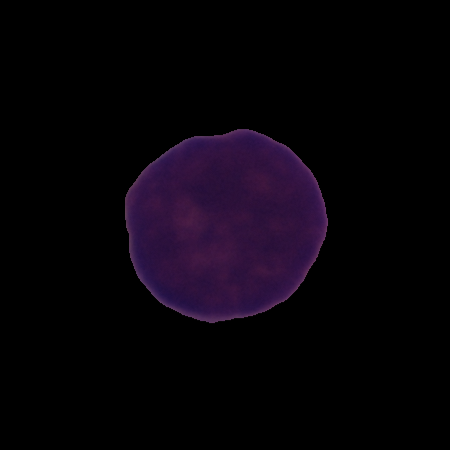
Label: cancer